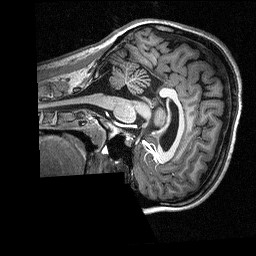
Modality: T1w
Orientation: sagittal